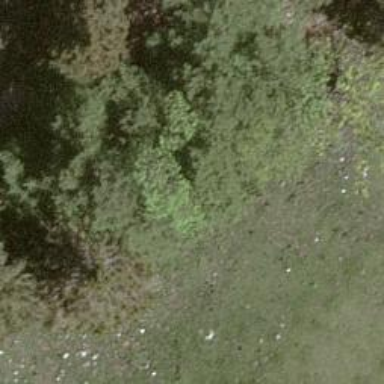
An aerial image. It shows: Single tag "natural: tree."